Interaction volume radius: 5 \u00c5
Interaction volume height: 15 \u00c5
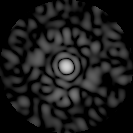
Disorder parameter: 0.7991